Question:
Is it possible when columns not align?
'''
var[x];
var[x];
var[x];
var[x];
'''
..
replace
'''
var[0];
var[1];
var[2];
var[3];
'''
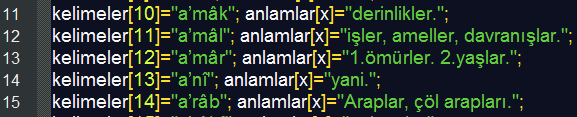
Answer: Sezer, here is an easy way to do it in Notepad++
1. In the Replace tab, make sure you check the "Regular Expression" box at the bottom left
2. Search: (^\w+\[(\d+)\]=[^;]+;\w+\[)[^]]+
3. Replace: or $1$2 (depending on your locale, you may have to choose one or the other.)
4. Hit "Replace All"
Note that this will work for two variables on the same line, regardless of their name, for instance 'firstvar[10]="asfa";somevar[x]="asdfas";'
If you want to replace only when the first variable is called kelimeler, change the search to:
'''
(^kelimeler\[(\d+)\]=[^;]+;\w+\[)[^]]+
'''
If you want to replace only when the first variable is called kelimeler and the second variable is called specialvar, use:
'''
(^kelimeler\[(\d+)\]=[^;]+;specialvar\[)[^]]+
'''